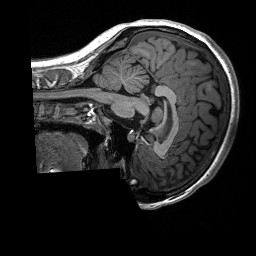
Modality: T1w
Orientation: sagittal
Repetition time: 8 s
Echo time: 0.066 s